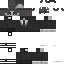
A male human skin with dark skin, wearing brown long hair dressed in a black suit and black pants, featuring a closed mouth.